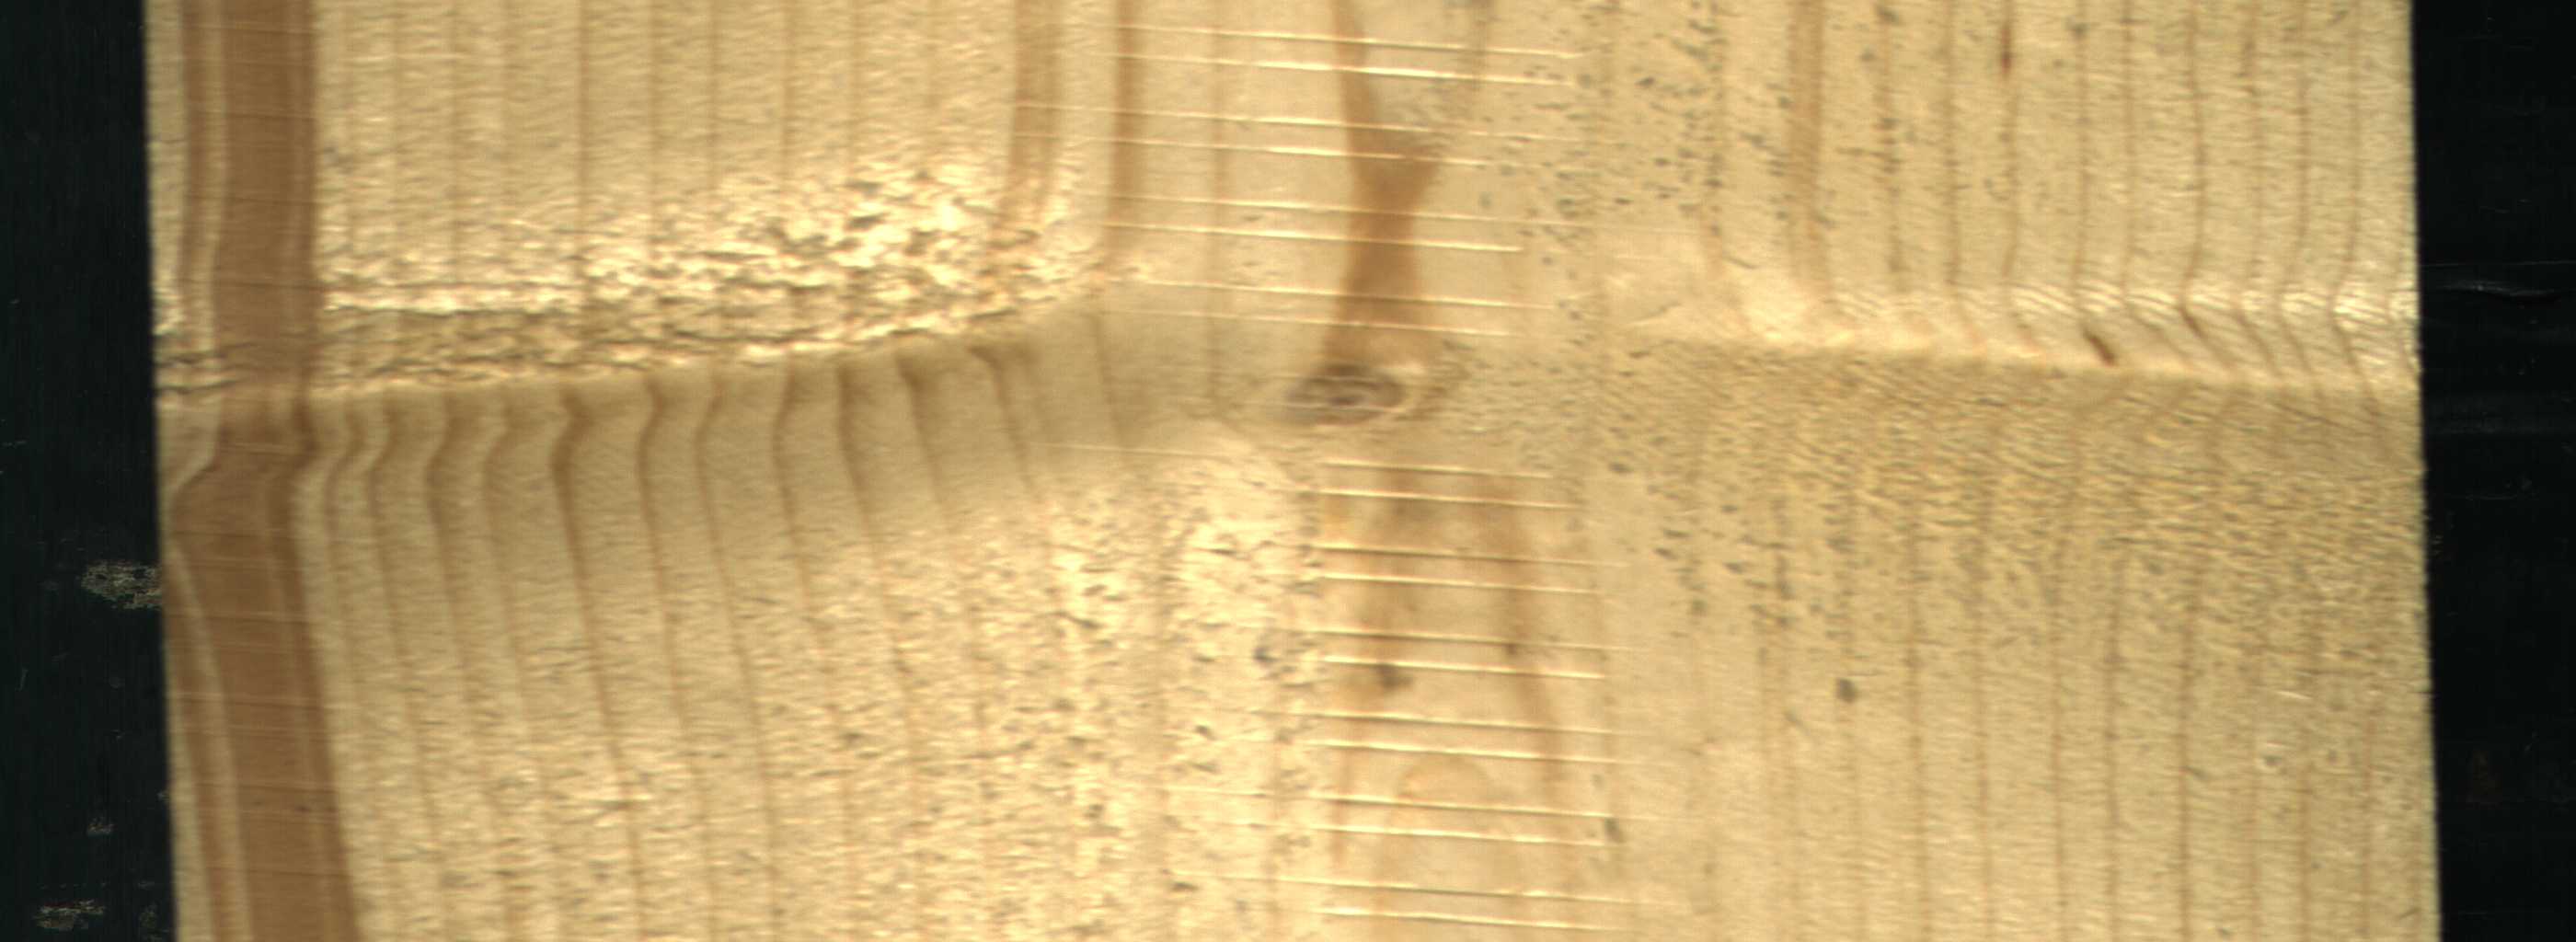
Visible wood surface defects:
Quartzity
Live_Knot